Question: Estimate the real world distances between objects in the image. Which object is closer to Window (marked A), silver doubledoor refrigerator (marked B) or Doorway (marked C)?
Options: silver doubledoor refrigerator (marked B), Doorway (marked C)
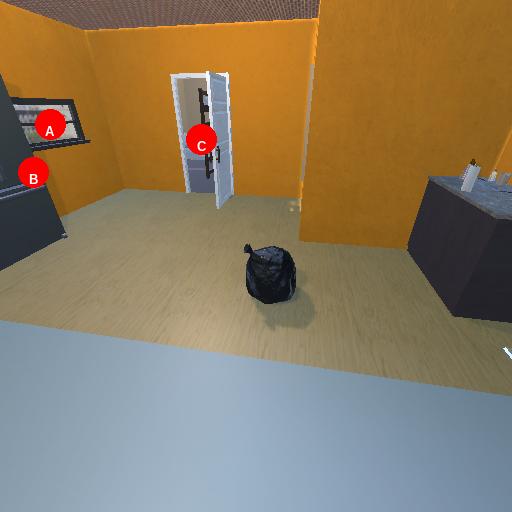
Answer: silver doubledoor refrigerator (marked B)